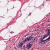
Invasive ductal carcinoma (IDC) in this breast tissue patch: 0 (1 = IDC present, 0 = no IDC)